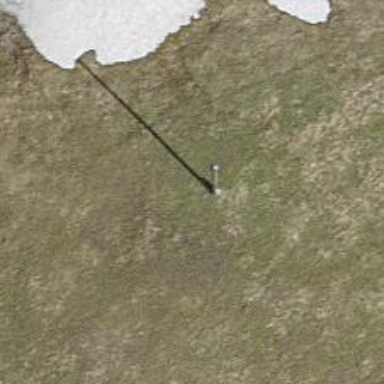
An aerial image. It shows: Power pole.